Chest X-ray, PA view. Patient: 38 years old, sex M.
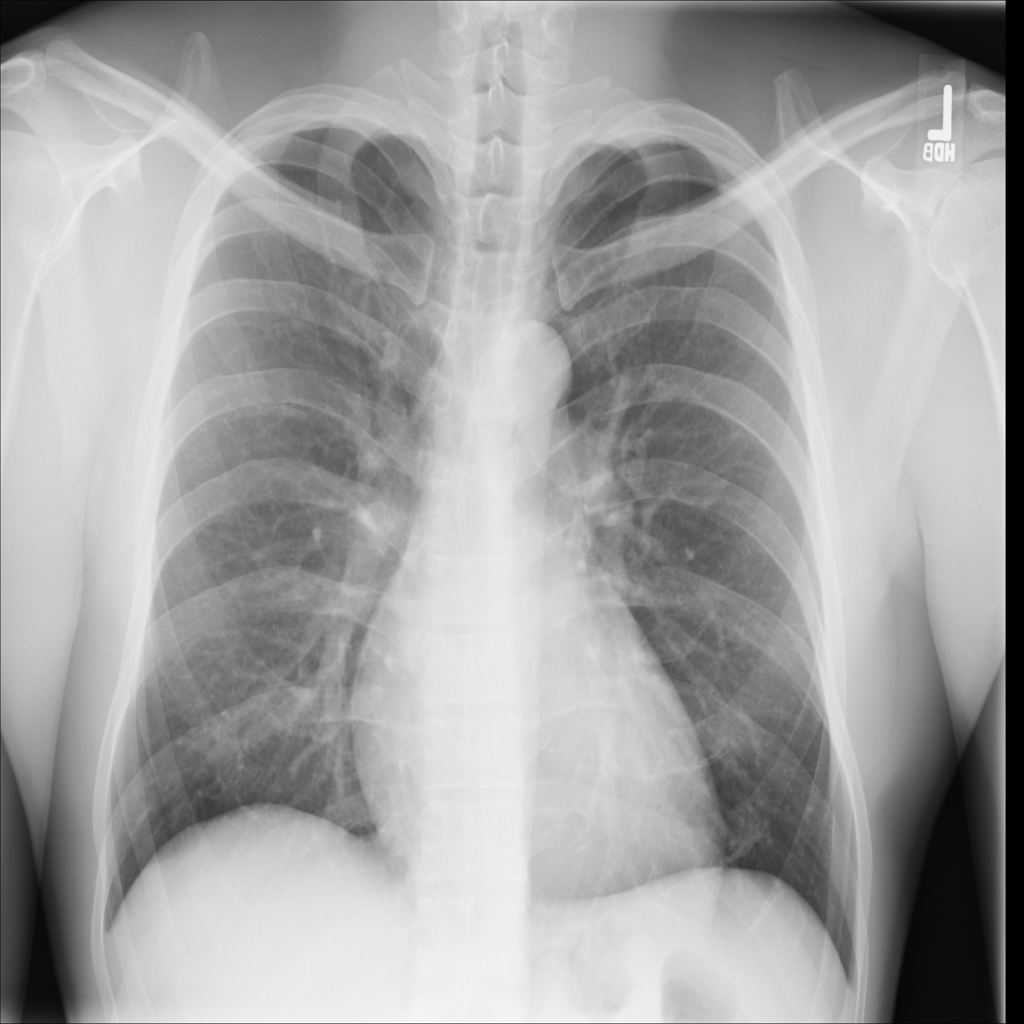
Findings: No Finding